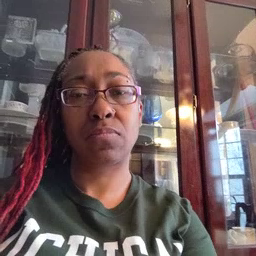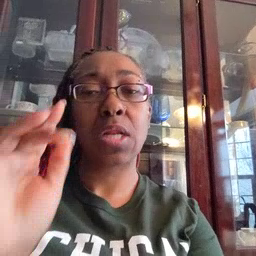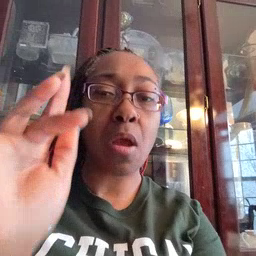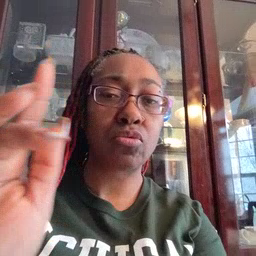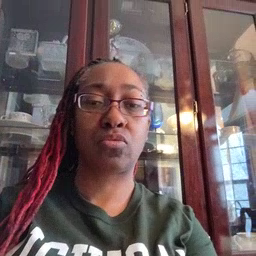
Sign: touch